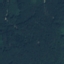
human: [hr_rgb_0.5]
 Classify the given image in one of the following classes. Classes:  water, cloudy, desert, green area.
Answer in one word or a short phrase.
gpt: green area